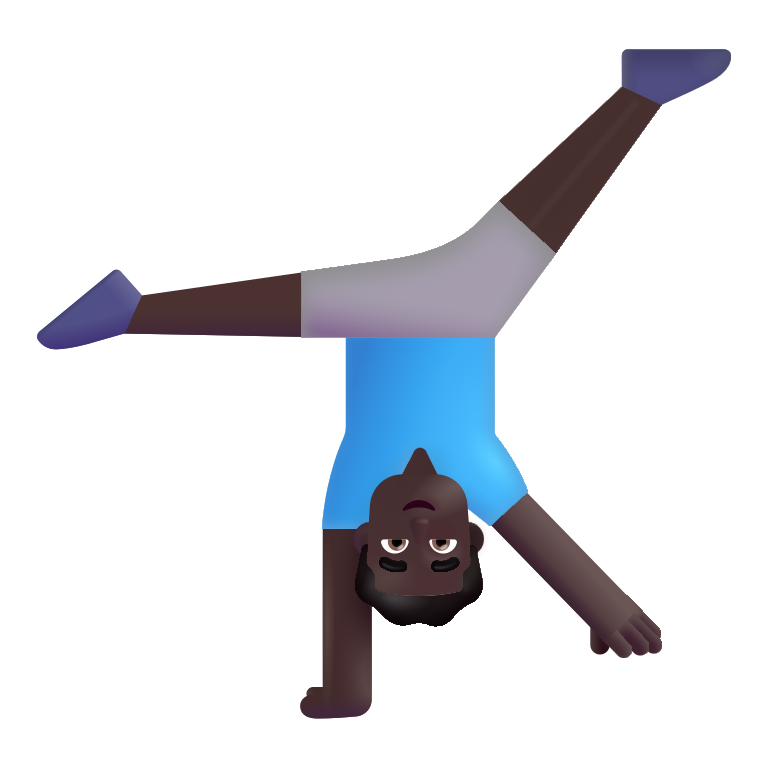
man cartwheeling color dark